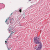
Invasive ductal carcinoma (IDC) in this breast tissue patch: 0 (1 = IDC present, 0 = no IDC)